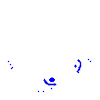
Particle: pion